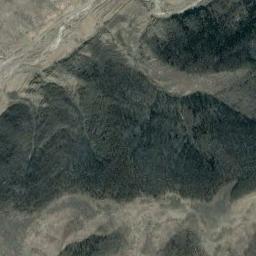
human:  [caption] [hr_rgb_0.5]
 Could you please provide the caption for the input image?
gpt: There are many trees on the mountain .

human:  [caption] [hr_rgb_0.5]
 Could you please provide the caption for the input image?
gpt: There is a yellow bare field on this mountain .

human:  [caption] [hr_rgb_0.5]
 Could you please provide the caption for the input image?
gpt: The mountain is consist of half of green plants and half of bare land .

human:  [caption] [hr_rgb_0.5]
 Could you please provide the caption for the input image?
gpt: The mountain has a rugged surface and is covered with some vegetation .

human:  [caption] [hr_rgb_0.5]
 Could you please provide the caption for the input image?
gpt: There are green forests on the gray mountain .